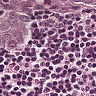
Metastatic tissue present: yes